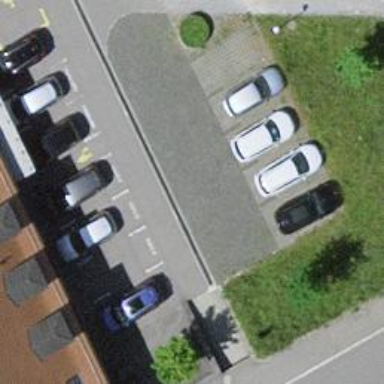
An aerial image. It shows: Driveway with grass paver surface.